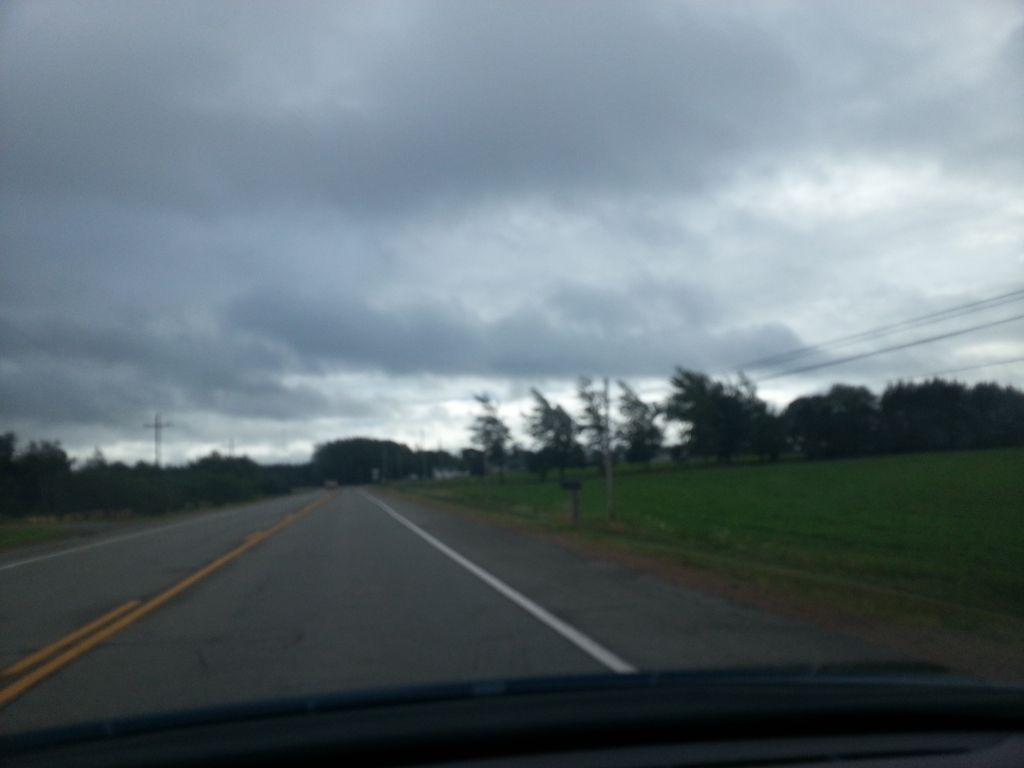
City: charlottetown